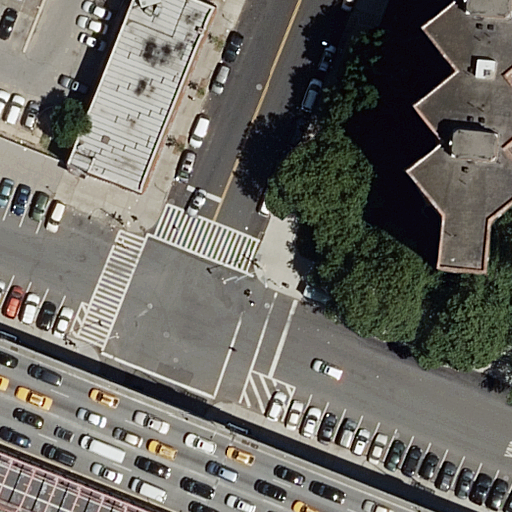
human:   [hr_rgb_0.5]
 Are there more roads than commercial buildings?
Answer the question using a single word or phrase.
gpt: yes

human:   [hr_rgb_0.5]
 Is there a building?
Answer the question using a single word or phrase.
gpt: yes

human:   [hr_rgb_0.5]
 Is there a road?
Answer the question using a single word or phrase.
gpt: yes

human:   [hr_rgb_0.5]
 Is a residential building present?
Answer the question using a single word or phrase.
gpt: yes

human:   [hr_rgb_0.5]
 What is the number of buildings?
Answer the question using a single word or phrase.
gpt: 2

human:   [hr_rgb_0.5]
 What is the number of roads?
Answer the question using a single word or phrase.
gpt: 17

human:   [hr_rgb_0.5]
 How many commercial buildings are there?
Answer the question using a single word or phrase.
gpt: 0

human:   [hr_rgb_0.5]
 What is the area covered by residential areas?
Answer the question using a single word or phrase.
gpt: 3031m2

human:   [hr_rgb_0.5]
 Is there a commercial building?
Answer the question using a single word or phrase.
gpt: no

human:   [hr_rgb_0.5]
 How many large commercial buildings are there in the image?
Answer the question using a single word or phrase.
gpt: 0

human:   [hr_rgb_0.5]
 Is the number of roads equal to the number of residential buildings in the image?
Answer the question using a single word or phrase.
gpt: no

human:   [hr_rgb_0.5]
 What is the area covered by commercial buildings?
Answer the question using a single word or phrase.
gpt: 0m2

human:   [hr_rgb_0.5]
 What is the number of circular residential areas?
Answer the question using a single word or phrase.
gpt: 0

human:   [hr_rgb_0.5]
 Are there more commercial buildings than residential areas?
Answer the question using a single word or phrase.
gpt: no

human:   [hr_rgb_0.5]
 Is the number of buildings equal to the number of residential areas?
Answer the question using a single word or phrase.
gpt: yes

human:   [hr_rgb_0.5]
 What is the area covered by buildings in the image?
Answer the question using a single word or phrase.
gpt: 1412m2

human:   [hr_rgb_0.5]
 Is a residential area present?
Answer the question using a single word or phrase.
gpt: yes

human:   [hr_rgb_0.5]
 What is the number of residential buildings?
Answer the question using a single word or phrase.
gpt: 2

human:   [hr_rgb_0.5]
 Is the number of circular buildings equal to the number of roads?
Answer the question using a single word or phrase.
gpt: no

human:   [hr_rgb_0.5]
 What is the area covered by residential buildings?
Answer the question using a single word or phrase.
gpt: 1412m2

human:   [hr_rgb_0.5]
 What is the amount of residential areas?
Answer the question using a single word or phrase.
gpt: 2

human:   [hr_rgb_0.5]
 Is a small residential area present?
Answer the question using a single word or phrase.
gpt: yes

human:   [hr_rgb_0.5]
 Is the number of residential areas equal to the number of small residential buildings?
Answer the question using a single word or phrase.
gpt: no

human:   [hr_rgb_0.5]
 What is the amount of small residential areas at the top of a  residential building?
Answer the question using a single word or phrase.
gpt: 1

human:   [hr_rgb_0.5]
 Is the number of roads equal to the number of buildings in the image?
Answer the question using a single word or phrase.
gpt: no

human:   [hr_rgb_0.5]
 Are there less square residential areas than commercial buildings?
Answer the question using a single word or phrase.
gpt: no

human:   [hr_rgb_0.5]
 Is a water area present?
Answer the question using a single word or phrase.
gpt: no

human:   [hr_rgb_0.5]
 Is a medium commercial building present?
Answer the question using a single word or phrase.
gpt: no

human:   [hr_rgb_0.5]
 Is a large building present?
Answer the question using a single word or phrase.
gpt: yes

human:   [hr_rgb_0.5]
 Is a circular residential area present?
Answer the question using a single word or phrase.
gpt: no

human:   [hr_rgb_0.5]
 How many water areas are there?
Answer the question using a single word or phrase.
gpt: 0

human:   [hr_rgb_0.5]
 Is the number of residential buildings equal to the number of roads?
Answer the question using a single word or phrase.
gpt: no

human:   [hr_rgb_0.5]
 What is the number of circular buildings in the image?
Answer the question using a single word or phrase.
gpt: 0

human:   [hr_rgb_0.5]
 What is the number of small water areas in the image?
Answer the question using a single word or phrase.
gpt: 0

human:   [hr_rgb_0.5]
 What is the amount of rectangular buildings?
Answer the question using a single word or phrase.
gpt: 1

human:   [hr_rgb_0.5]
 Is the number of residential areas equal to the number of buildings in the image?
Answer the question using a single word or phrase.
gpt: yes

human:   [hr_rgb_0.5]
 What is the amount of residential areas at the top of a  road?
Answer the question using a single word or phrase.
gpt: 2

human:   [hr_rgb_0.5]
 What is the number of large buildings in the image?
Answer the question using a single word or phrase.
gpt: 2

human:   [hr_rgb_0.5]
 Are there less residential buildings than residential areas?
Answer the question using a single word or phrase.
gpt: no

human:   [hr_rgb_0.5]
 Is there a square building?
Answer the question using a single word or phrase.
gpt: no

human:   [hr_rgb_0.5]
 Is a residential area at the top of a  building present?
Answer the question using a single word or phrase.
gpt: yes

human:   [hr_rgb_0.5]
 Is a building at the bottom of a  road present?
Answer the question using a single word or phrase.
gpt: no

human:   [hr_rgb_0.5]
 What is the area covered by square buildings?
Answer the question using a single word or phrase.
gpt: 0m2

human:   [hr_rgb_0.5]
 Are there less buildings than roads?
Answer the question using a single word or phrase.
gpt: yes

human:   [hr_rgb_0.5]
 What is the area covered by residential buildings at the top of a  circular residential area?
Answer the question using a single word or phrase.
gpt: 0m2

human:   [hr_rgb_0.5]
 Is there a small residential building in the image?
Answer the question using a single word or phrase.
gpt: no

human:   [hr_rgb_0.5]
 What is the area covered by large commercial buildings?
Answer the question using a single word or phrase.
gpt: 0m2

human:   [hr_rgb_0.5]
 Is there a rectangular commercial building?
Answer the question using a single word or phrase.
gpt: no

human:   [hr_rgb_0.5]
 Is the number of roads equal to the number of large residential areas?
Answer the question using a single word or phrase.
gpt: no

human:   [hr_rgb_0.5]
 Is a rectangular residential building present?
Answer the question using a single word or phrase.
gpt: yes

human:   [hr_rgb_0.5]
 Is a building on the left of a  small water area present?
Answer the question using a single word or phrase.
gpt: no

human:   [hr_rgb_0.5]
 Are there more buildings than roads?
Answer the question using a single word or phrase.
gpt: no

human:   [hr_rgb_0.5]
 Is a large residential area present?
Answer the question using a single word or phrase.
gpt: yes

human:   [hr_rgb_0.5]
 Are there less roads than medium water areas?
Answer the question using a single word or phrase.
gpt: no

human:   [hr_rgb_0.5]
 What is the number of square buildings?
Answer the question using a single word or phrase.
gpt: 0

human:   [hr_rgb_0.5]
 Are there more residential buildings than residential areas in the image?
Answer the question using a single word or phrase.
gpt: no

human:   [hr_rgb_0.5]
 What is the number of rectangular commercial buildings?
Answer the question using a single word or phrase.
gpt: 0

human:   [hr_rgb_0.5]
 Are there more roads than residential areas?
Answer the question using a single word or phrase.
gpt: yes

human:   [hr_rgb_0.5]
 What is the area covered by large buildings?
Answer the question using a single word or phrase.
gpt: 1412m2

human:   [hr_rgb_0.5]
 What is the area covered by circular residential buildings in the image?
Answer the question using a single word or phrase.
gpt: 0m2

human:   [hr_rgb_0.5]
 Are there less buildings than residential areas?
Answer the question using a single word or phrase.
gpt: no

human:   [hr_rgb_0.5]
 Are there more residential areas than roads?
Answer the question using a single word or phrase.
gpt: no

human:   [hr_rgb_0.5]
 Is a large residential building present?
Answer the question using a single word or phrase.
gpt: yes

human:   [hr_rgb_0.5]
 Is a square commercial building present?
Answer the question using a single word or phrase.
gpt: no